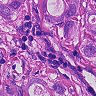
Metastatic tissue present: yes